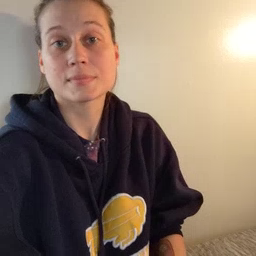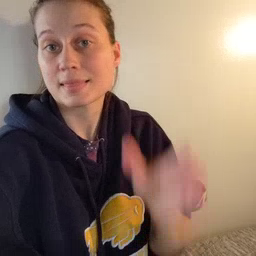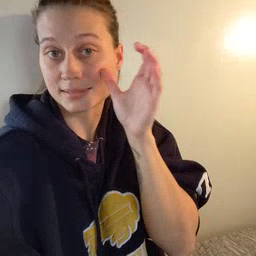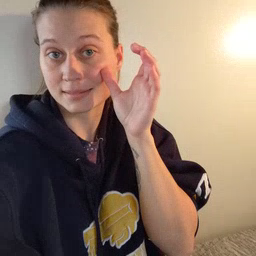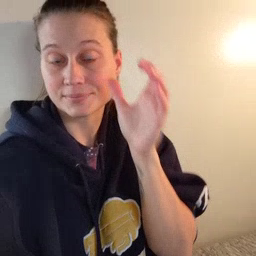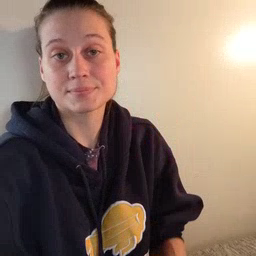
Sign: listen